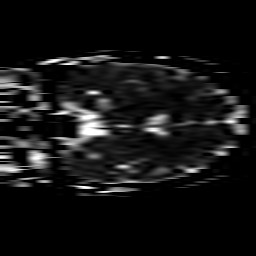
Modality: ADC
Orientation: coronal
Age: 39
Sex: female
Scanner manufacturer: philips
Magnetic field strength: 1.5 T
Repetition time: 4.812 s
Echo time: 0.07764 s